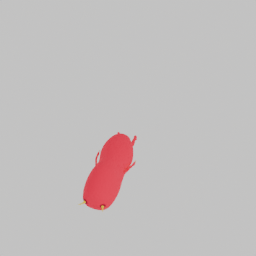
Label: animals